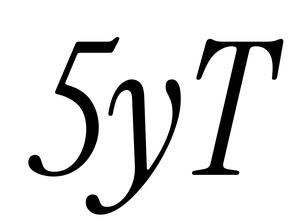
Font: InstrumentSerif-Italic